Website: ulta-beauty
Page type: customer-info-address
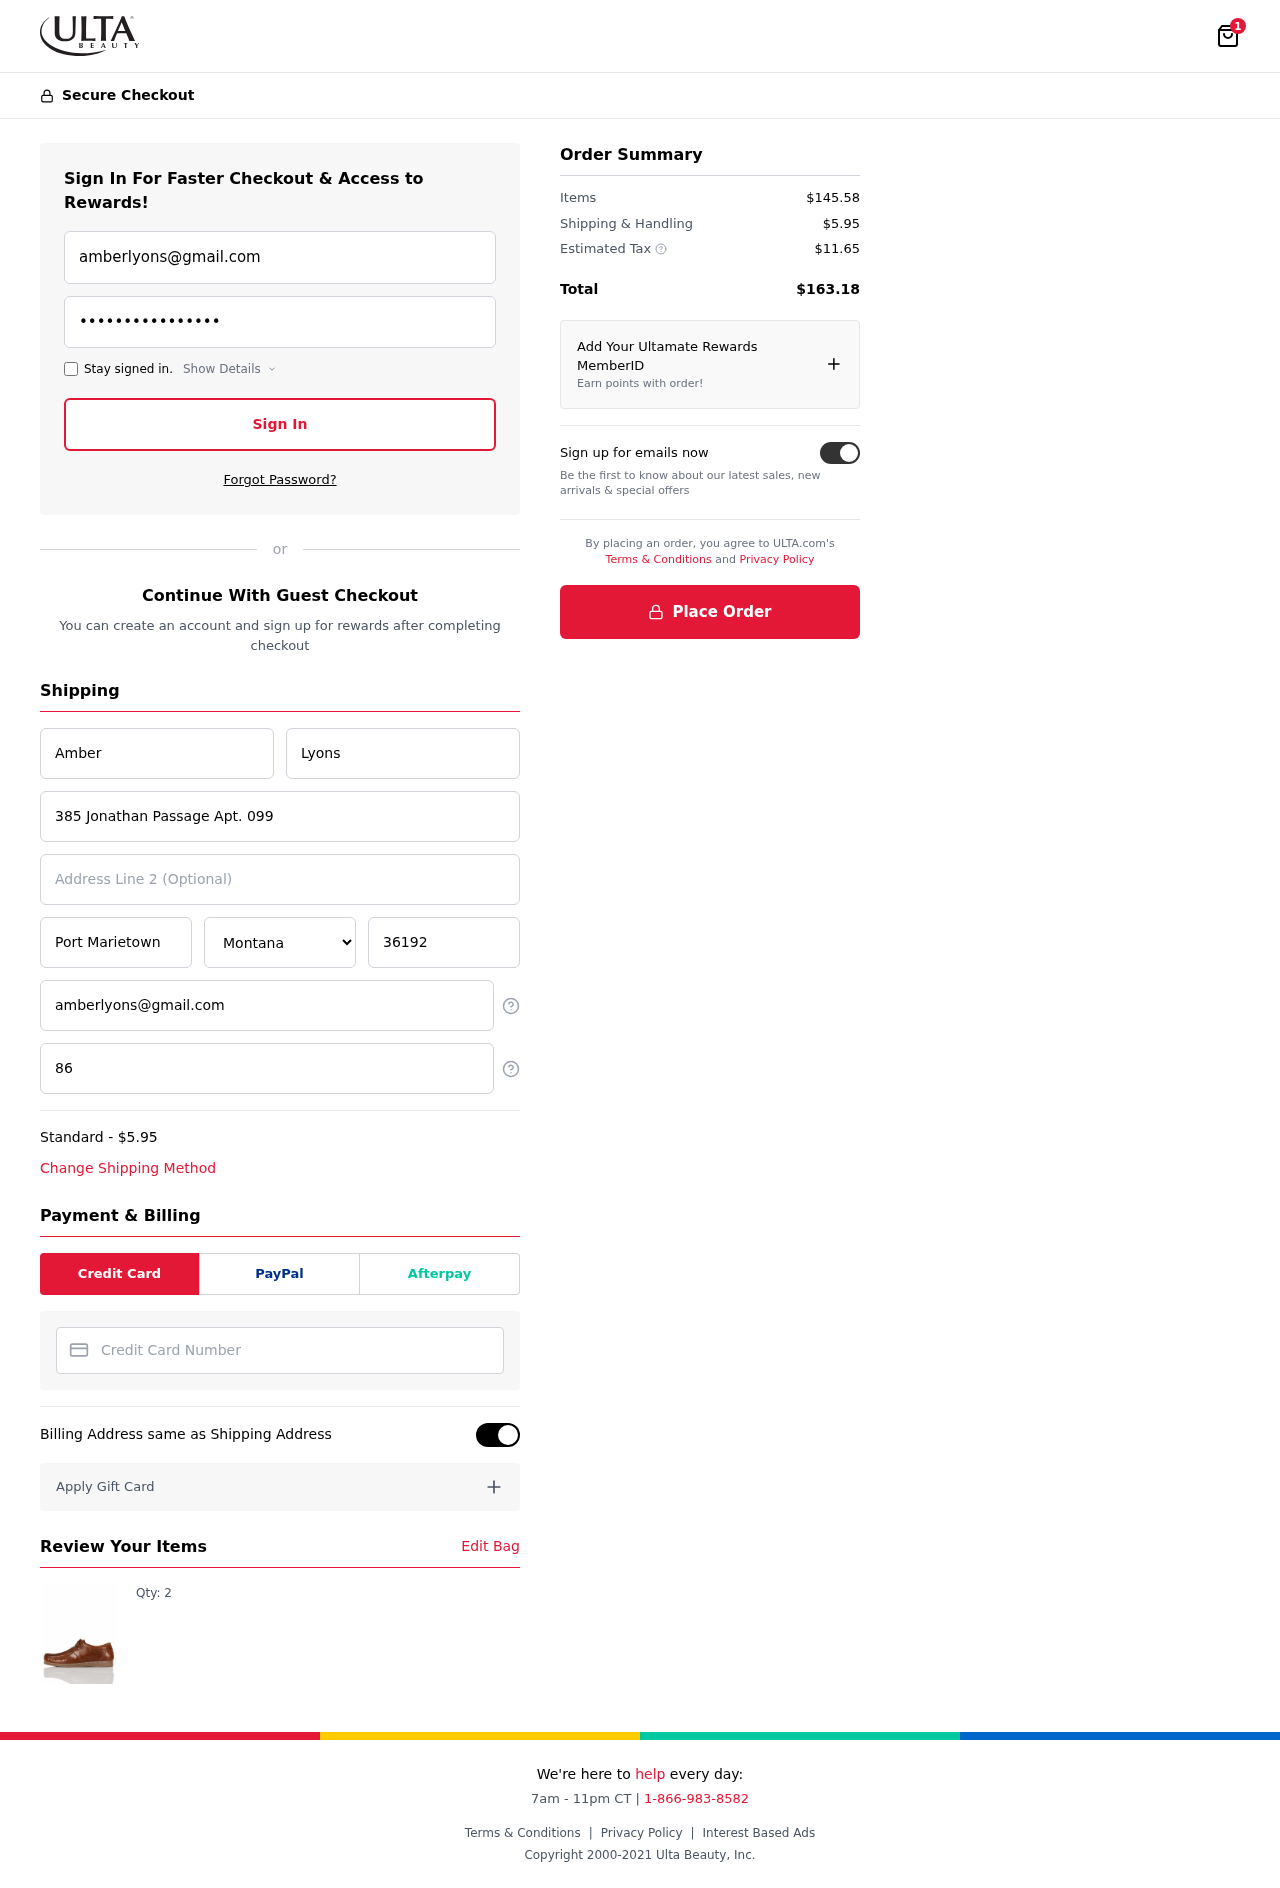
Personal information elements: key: PII_CARD_NUMBER
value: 4257 1099 8575 0364
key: PII_CITY
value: Port Marietown
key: PII_EMAIL
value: amberlyons@gmail.com
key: PII_FIRSTNAME
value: Amber
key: PII_LASTNAME
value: Lyons
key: PII_PHONE
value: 8613047567
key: PII_POSTCODE
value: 36192
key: PII_STATE
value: Montana
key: PII_STREET
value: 385 Jonathan Passage Apt. 099
Product elements: key: PRODUCT1_QUANTITY
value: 2
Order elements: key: ORDER_NUM_ITEMS
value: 1
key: ORDER_SHIPPING_COST
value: $5.95
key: ORDER_ITEMS_TOTAL
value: $145.58
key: ORDER_SHIPPING_COST2
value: $5.95
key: ORDER_TAX
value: $11.65
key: ORDER_TOTAL
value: $163.18